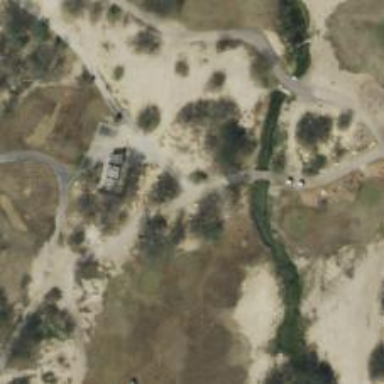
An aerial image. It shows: Path for golf carts.